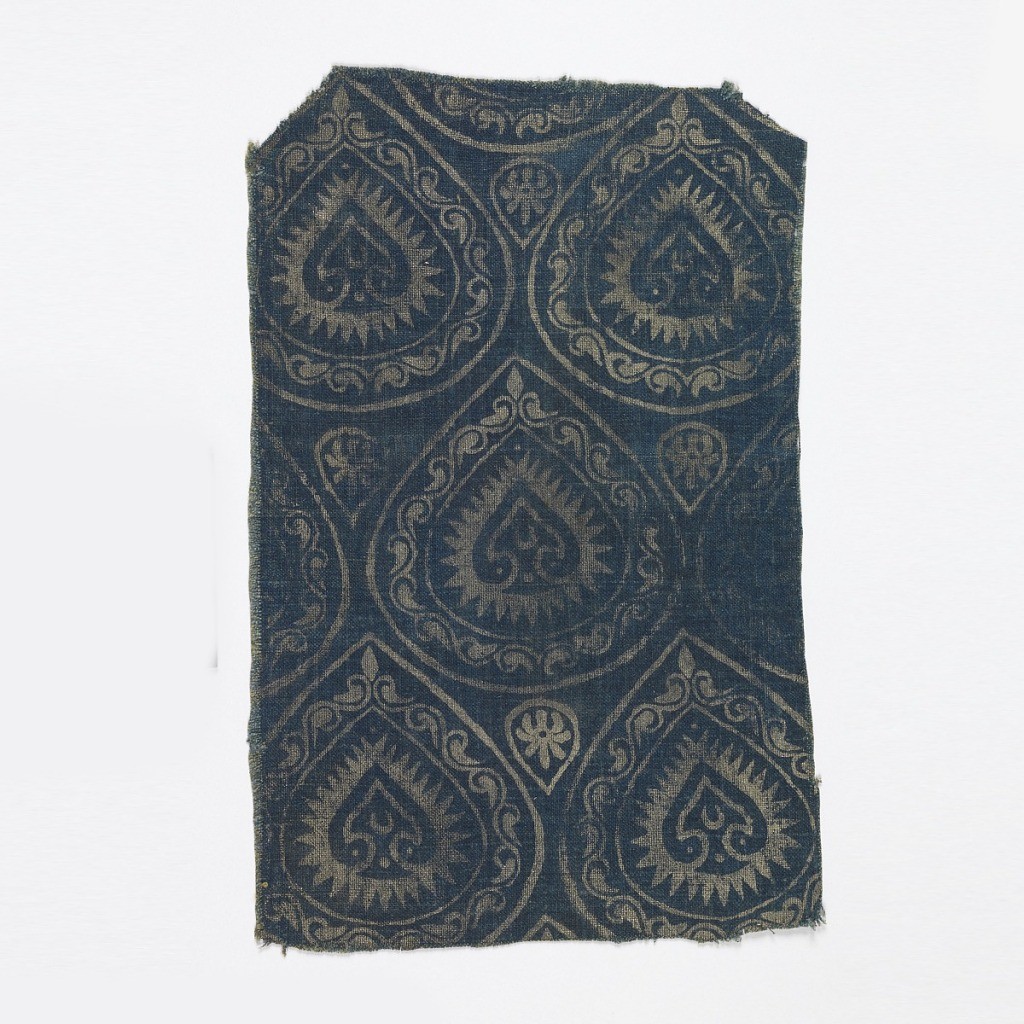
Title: Fragment
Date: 13th–15th century
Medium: linen, tin Technique: block printed on plain weave foundation Label: Block printed linen plain weave
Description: Repeating pattern in silver printed on a deep blue ground. Off-set tear-shaped framing devices with vine-and-leaf convention enclose stylized palmettes.  Much smaller inverted tear-shaped motifs containing rosettes in the interstices.